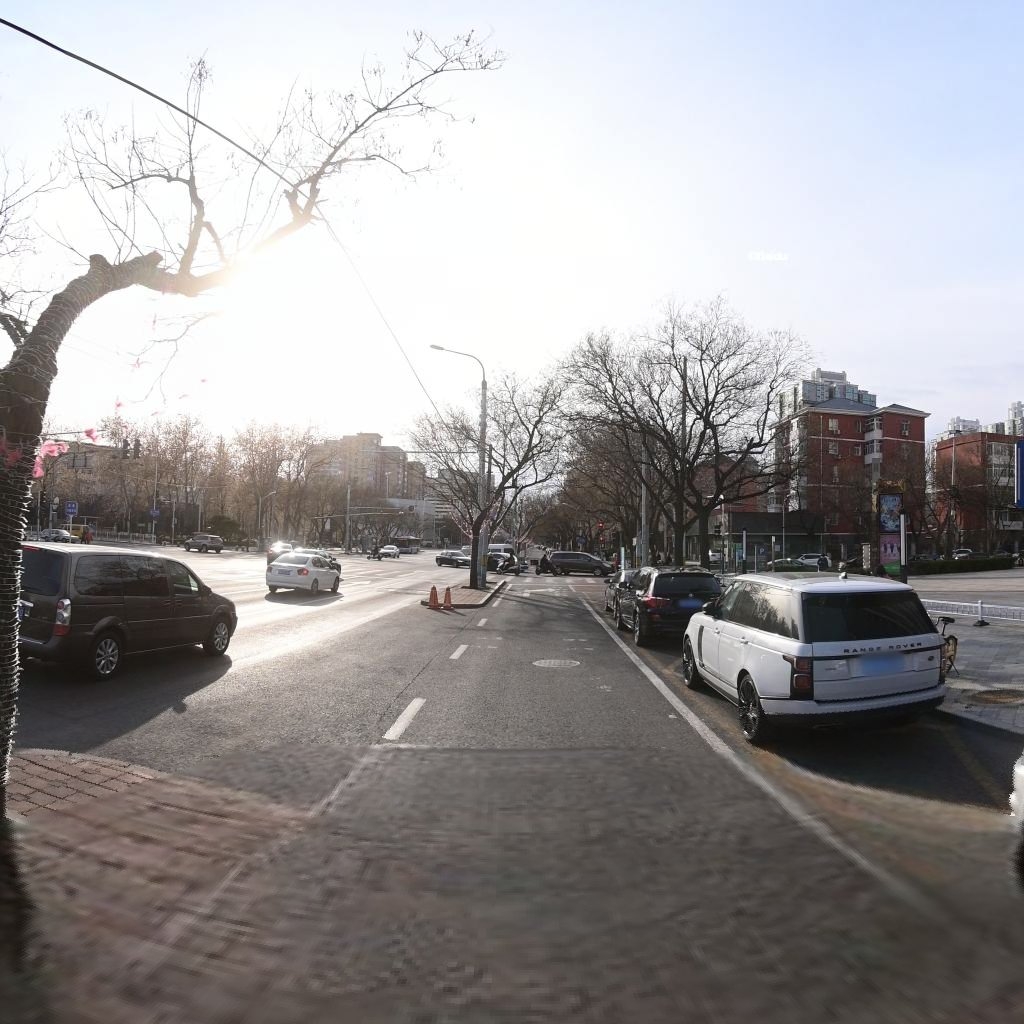
Region: Chaoyang
Road damage annotations: manhole cover, longitudinal crack, manhole cover